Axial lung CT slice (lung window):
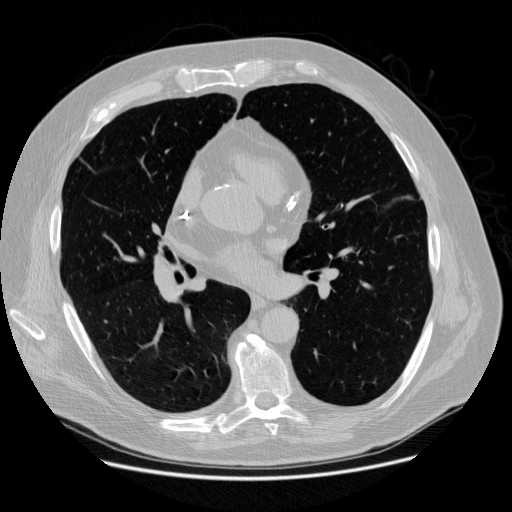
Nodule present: no